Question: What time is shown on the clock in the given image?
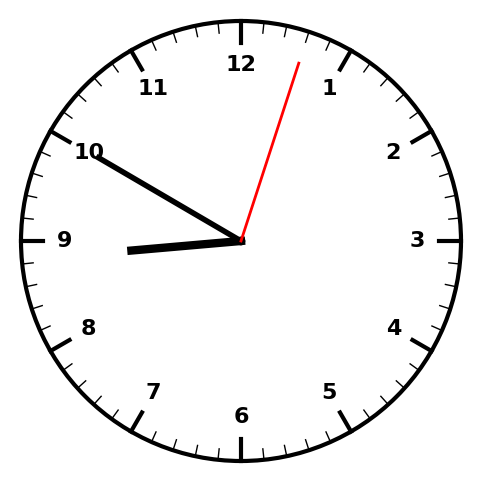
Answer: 08:50:03